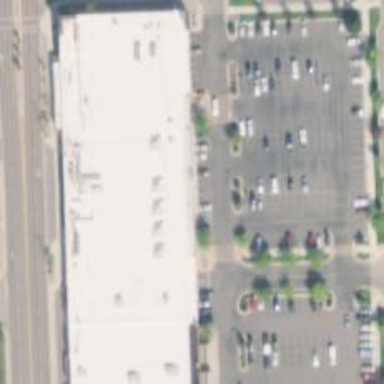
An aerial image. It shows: Supermarket.